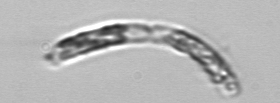
Label: Guinardia_striata